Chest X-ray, PA view. Patient: 64 years old, sex M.
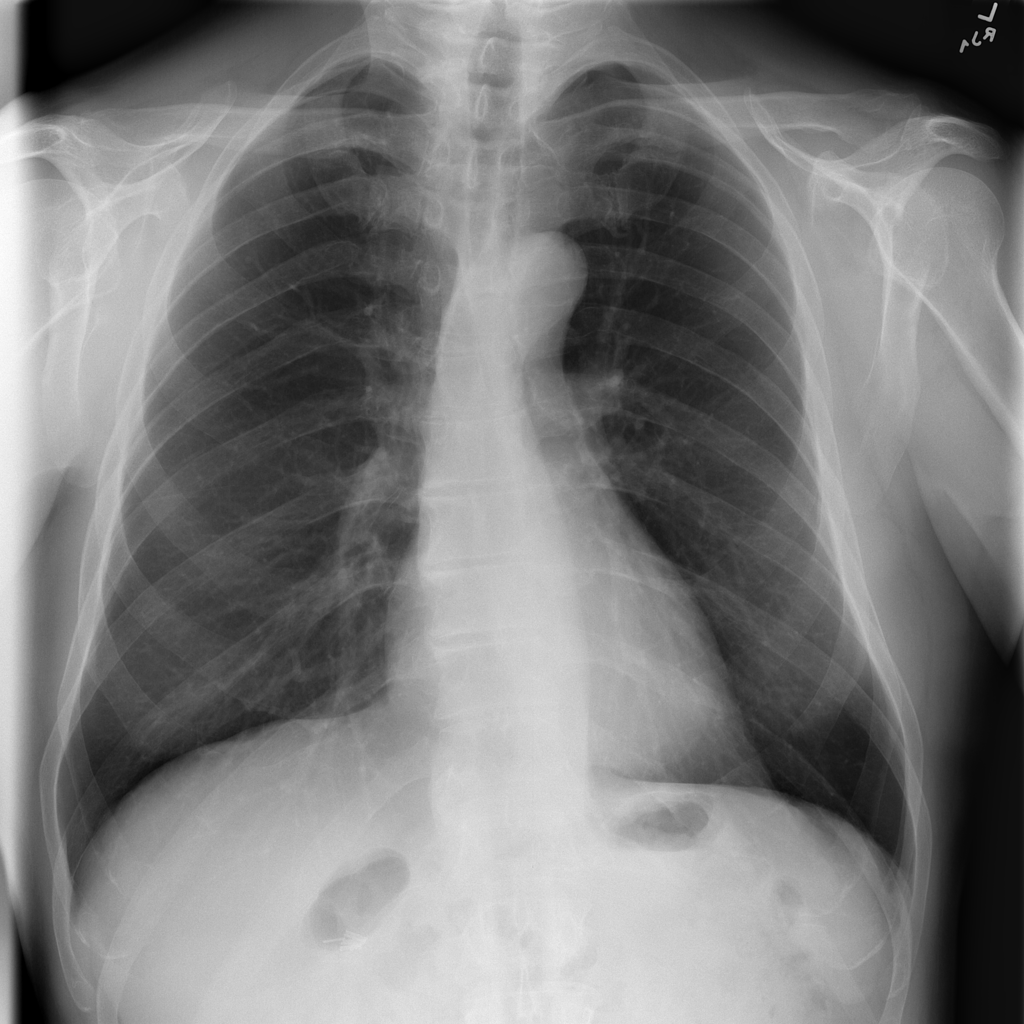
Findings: No Finding